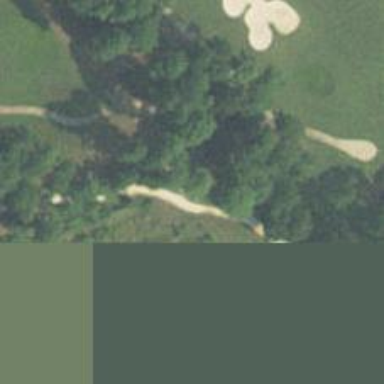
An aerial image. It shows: Path for both road and golf.